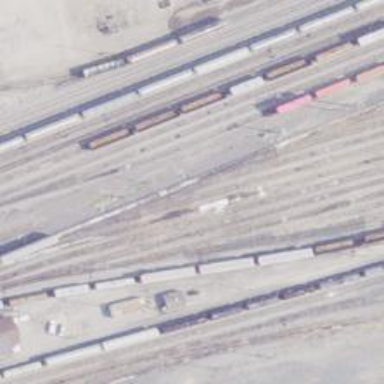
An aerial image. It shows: Railway yard used for servicing trains.